Question: I have seen this <URL> on StackOverflow, and I do want to solve the problem of clustering binary images such as this one from the same abovementioned question using :

I know that there are more simple and efficient methods for clustering (KMeans, Mean-shift, etc...), and I'm aware that this problem can be solved with other solutions such as <URL>,
## but my aim is to use sparse matrix representation approach.
What I have tried so far is:
1. Reading the image and defining distance function (Euclidean distance as an example):
'''
#!/usr/bin/python3
# -*- coding: utf-8 -*-
import cv2
import numpy as np
from math import sqrt
from scipy.sparse import csr_matrix
original = cv2.imread("km.png", 0)
img = original.copy()
def distance(p1, p2):
"""
Euclidean Distance
"""
return sqrt((p1[0]-p2[0])**2 + (p1[1]-p2[1])**2)
'''
1. constructing the Sparse Matrix depending on the nonzero points of the binary image, I'm considering two clusters for simplicity, and later it can be extended to k clusters:
'''
data = np.nonzero(img)
data = tuple(zip(data[0],data[1]))
data = np.asarray(data).reshape(-1,2)
# print(data.shape)
l = data.shape[0] # 68245
# num clusters
k = 2
cov_mat = csr_matrix((l, l, k), dtype = np.int8).toarray()
'''
1. First Loop to get the centroids as the most far points from each other:
'''
# inefficient loop!
for i in range(l):
for j in range(l):
if(i!=j):
cov_mat[i, j, 0] = distance(data[i], data[j])
# Centroids
# TODO: check if more than two datapoints with same max distance then take first!
ci = cov_mat[...,0].argmax()
'''
1. Calculating the distance from each centroid:
'''
# inefficient loop!
# TODO: repeat for k clusters!
for i in range(l):
for j in range(l):
if(i!=j):
cov_mat[i, j, 0] = distance(data[i], data[ci[0]])
cov_mat[i, j, 1] = distance(data[i], data[ci[1]])
'''
1. Clustering depending on min distance:
'''
# Labeling
cov_mat[cov_mat[...,0]>cov_mat[...,1]] = +1
cov_mat[cov_mat[...,0]<cov_mat[...,1]] = -1
# Labeling Centroids
cov_mat[ci[0], ci[0]] = +1
cov_mat[ci[1], ci[1]] = -1
'''
1. obtaining the indices of the clusters:
'''
# clusters Indicies
cl1 = cov_mat[...,0].argmax()
cl2 = cov_mat[...,0].argmin()
# TODO: pass back the indices to the image to cluster it.
'''
This approach is time costly, can you please tell me how to increase the efficiency please? thanks in advance.
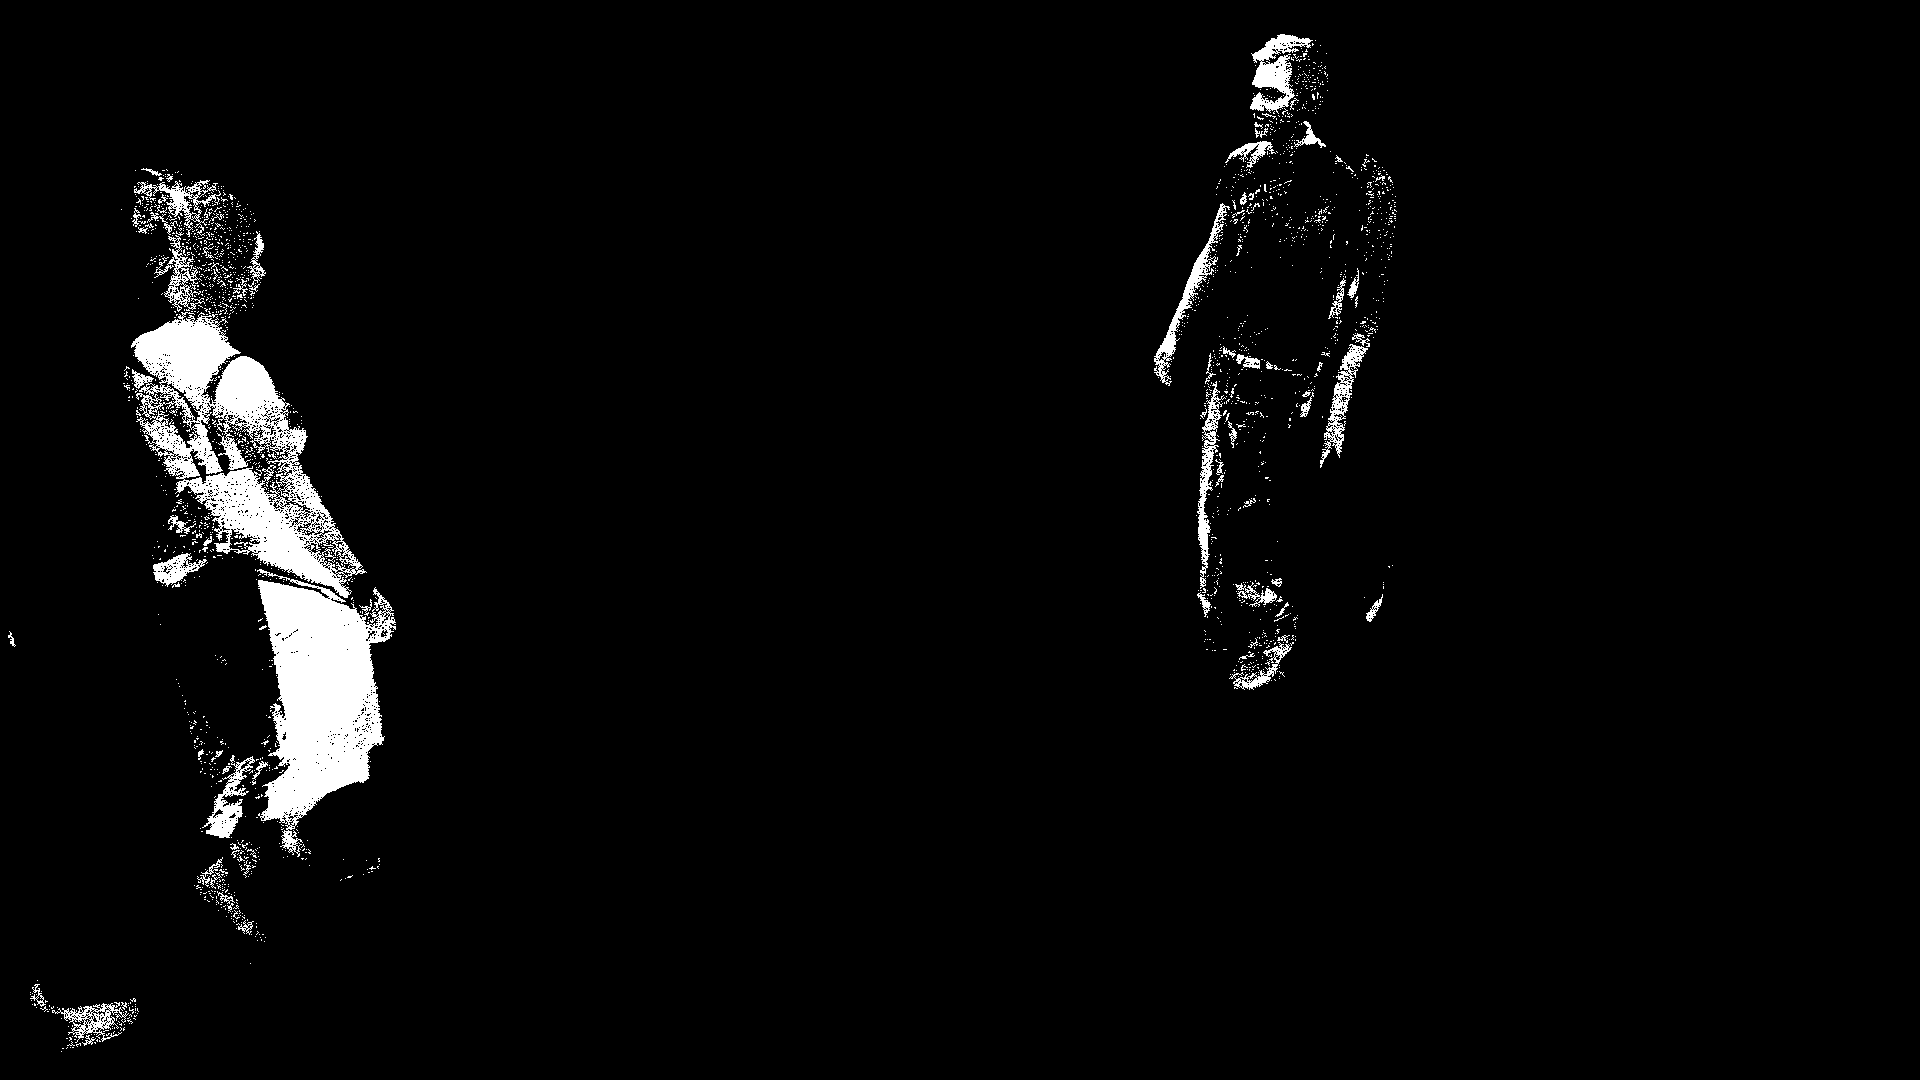
Answer: As pointed out in the comments, when working with NumPy arrays, vectorised code should be preferred over scalar code (i.e., code with explicit 'for' loops). Besides, as I see it, in this particular problem a dense NumPy array is a better choice than a Scipy sparse array. If you are not constrained to utilize a sparse array, this code would do:
'''
import numpy as np
from skimage.io import imread
from sklearn.cluster import KMeans
import matplotlib.pyplot as plt
n_clusters = 2
palette = [[255, 0, 0], [0, 255, 0]]
img = imread('https://i.stack.imgur.com/v1NDe.png')
rows, cols = img.nonzero()
coords = np.stack([rows, cols], axis=1)
labels = KMeans(n_clusters=n_clusters, random_state=0).fit_predict(coords)
result = np.zeros(shape=img.shape+(3,), dtype=np.uint8)
for label in range(n_clusters):
idx = (labels == label)
result[rows[idx], cols[idx]] = palette[label]
fig, (ax0, ax1) = plt.subplots(1, 2, figsize=(12, 8))
ax0.imshow(img, cmap='gray')
ax0.set_axis_off()
ax0.set_title('Binary image')
ax1.imshow(result)
ax1.set_axis_off()
ax1.set_title('Cluster labels');
'''
<URL>